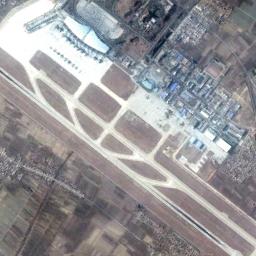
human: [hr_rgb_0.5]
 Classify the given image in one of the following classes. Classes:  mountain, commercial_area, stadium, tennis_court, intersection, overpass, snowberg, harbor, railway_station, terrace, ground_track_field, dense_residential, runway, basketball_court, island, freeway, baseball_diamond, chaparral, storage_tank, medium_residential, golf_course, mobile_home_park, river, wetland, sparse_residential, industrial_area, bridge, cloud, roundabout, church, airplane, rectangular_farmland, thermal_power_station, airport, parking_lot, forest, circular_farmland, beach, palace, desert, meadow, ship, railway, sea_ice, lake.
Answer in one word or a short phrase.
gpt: airport